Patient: sex M, age 64
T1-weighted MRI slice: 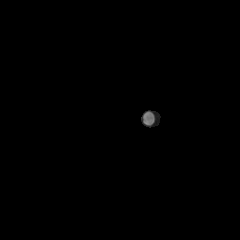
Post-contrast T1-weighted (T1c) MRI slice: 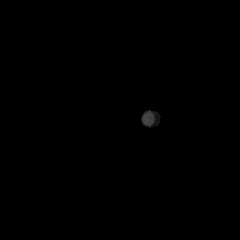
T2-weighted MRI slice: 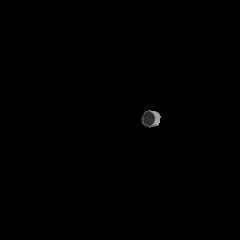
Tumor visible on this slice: no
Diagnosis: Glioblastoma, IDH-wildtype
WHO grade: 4